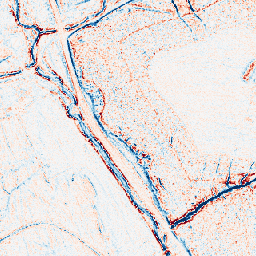
Category: edge_preserving
Decomposition family: anisotropic_diffusion
Decomposition parameters: iterations: 5
kappa: 100
gamma: 0.15
Upsampling method: nearest
Upsampling parameters: scale: 8
Upsampling scale: 8